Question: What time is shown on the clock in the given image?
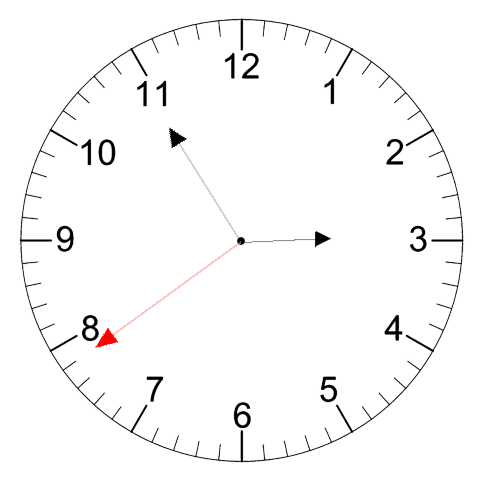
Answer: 02:54:39